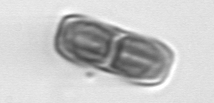
Label: Ephemera